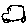
Label: car